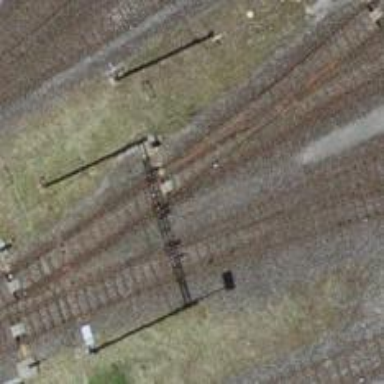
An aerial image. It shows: Railway yard with single rail track. The electrified track has contact line for power supply.